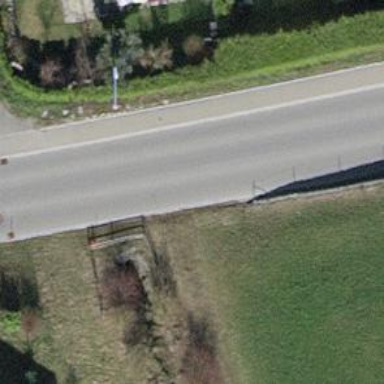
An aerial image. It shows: Tertiary road with bridge.